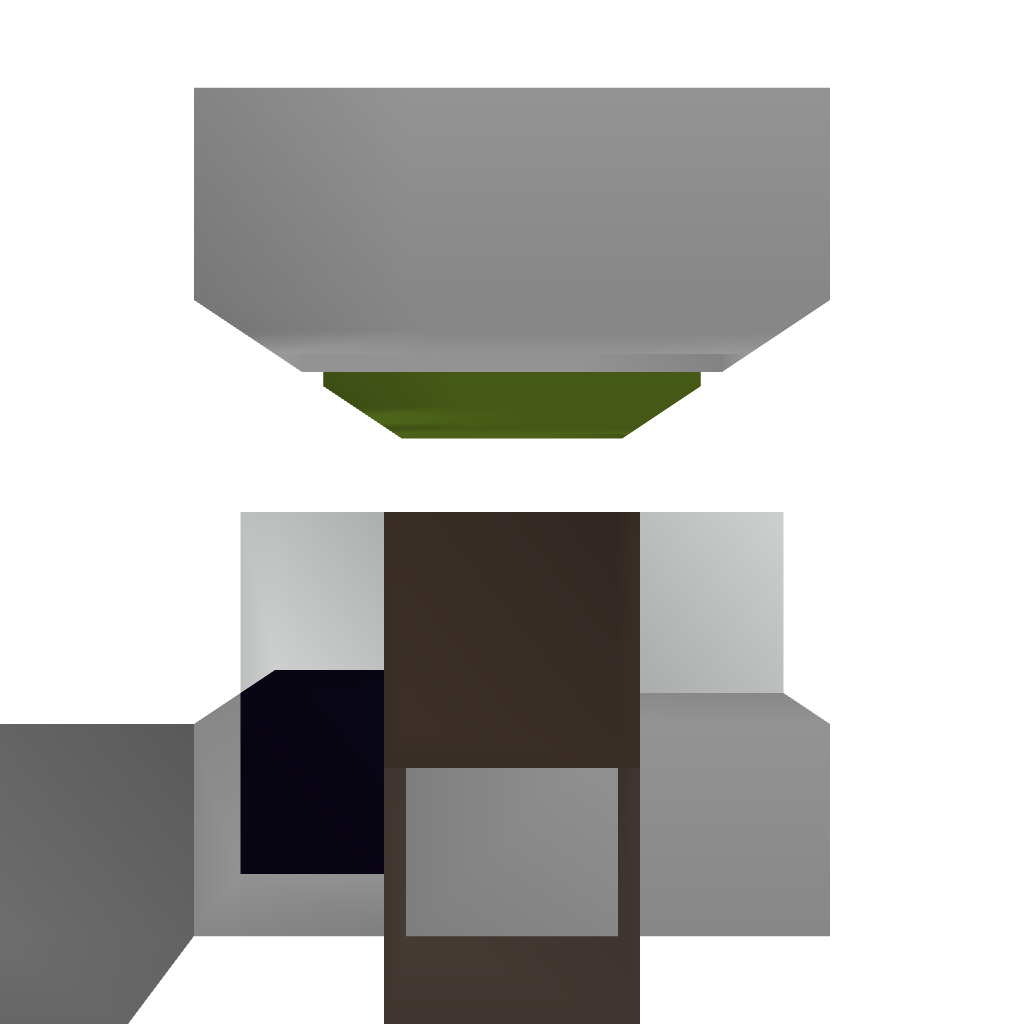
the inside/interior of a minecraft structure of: Cargo Truck